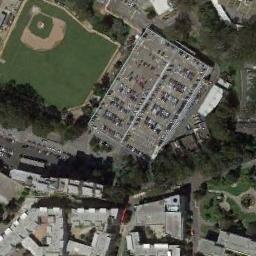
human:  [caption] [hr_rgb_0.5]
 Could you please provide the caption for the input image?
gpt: A baseball diamond is next to many buildings and a parking lot with lots of cars .

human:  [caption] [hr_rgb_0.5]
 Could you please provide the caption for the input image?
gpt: There are two basketball courts and a baseball field in this image .

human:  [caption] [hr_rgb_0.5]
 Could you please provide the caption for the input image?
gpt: There is a baseball diamond in the grass surrounded by the houses and roads .

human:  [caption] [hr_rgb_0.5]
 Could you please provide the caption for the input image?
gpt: A baseball diamond next to a parking lot and some buildings arranged neatly beside .

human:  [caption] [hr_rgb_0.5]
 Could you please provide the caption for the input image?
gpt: Many buildings are next to  the  baseball diamond .